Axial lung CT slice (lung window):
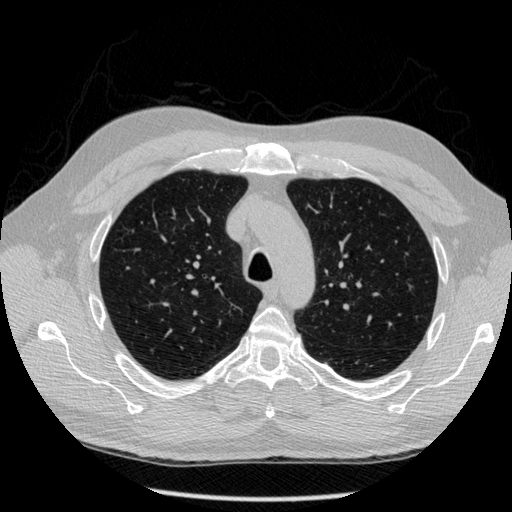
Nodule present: no